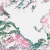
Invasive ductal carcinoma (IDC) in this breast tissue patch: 0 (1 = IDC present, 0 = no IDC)